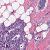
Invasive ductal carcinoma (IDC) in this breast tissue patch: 0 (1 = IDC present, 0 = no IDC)